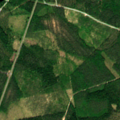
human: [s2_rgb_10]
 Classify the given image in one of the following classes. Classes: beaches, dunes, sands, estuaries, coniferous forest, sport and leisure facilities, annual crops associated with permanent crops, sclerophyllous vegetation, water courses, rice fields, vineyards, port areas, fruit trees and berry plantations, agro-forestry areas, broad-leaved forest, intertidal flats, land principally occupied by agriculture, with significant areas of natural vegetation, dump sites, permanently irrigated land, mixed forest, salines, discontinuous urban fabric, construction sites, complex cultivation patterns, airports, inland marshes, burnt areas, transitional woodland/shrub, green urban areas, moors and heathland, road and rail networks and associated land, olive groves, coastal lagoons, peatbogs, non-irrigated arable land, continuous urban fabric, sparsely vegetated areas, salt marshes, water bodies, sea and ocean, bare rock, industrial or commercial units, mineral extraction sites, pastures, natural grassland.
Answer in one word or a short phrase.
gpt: coniferous forest, mixed forest, transitional woodland/shrub, water bodies